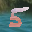
Label: 5